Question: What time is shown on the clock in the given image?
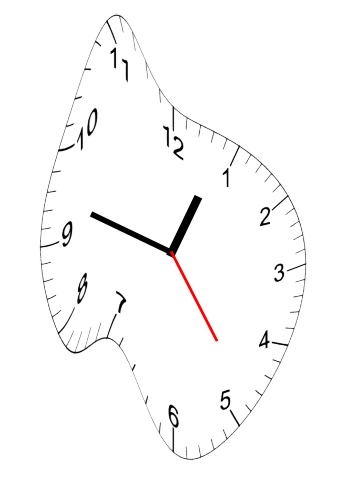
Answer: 12:47:24